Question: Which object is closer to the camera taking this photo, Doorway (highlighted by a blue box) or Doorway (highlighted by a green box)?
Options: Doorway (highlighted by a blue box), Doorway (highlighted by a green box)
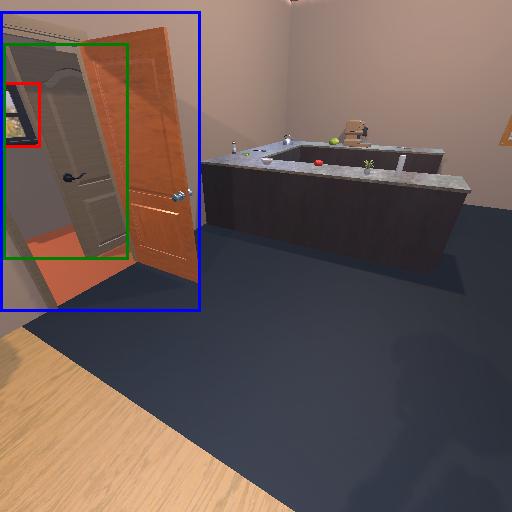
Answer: Doorway (highlighted by a blue box)